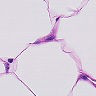
Metastatic tissue present: no